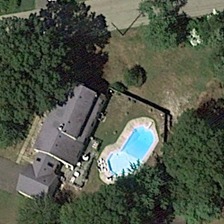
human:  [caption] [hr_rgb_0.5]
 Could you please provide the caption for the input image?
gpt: a building with a swimming pool is surrounded by some green trees sparsely .

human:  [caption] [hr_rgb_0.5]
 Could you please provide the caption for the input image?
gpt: a building with a swimming pool is surrounded by some green trees sparsely .

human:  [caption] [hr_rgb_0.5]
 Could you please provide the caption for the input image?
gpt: a building with a swimming pool is surrounded by some green trees sparsely .

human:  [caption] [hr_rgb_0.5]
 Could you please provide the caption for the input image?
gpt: a building with a swimming pool is surrounded by some green trees sparsely .

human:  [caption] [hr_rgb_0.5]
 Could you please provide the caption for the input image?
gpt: a building with a swimming pool is surrounded by some green trees sparsely .